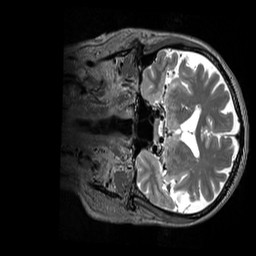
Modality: T2w
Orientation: coronal
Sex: female
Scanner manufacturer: siemens
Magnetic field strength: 3 T
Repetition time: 3.2 s
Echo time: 0.409 s